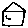
Label: house